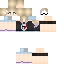
A female human skin with pale skin, wearing blonde bald dressed in a blue tshirt and black shorts, featuring a closed mouth.